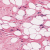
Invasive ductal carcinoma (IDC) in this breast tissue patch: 0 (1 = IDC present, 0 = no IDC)